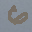
Label: 6